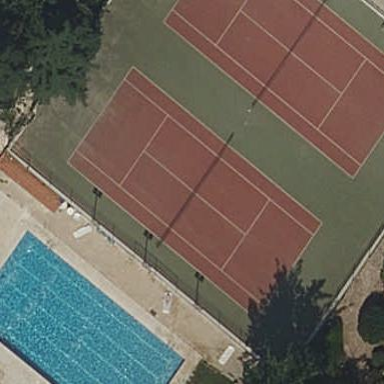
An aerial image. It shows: Tennis court on pitch designated for leisure land.